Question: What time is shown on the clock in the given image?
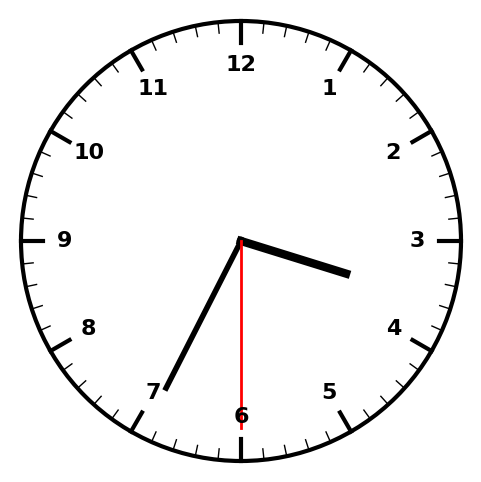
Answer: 03:34:30